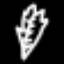
Label: leaf